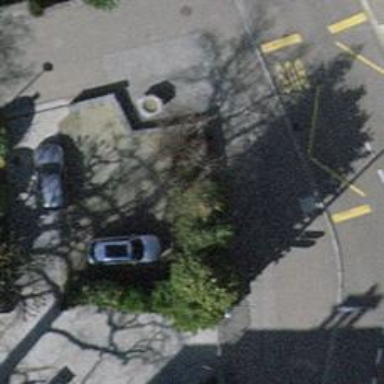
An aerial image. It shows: Post box.